Question: I have been working on d3js charts and have made the cicular progress(the white arc that changes value smoothly).I haven't figure out how to make the label that changes according to the value of the arc.For example in the figure if the value of arc is more than 300 , the labels should update automatically.
.
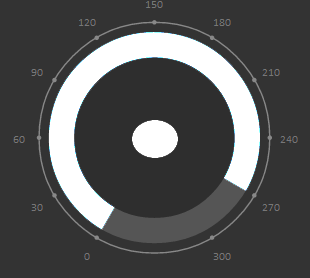
Answer: Your code is almost there. To make it work, you basically need two changes. First, the circles and outer labels don't need to be redrawn on update, as they don't change. So I've moved the function call that does that out of the update function. Similarly, you don't need to append a new 'text' element in the center of the circle to show the current progress, but just update the existing one.
Complete example <URL>.